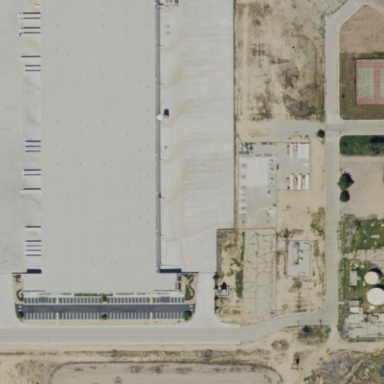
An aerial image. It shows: Warehouse building.